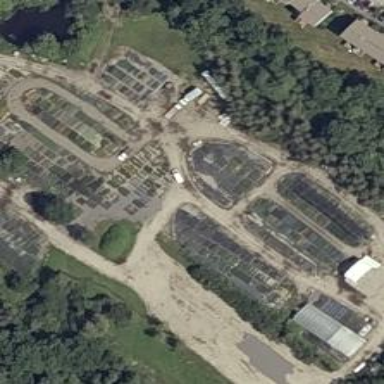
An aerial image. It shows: Plant nursery.